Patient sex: F
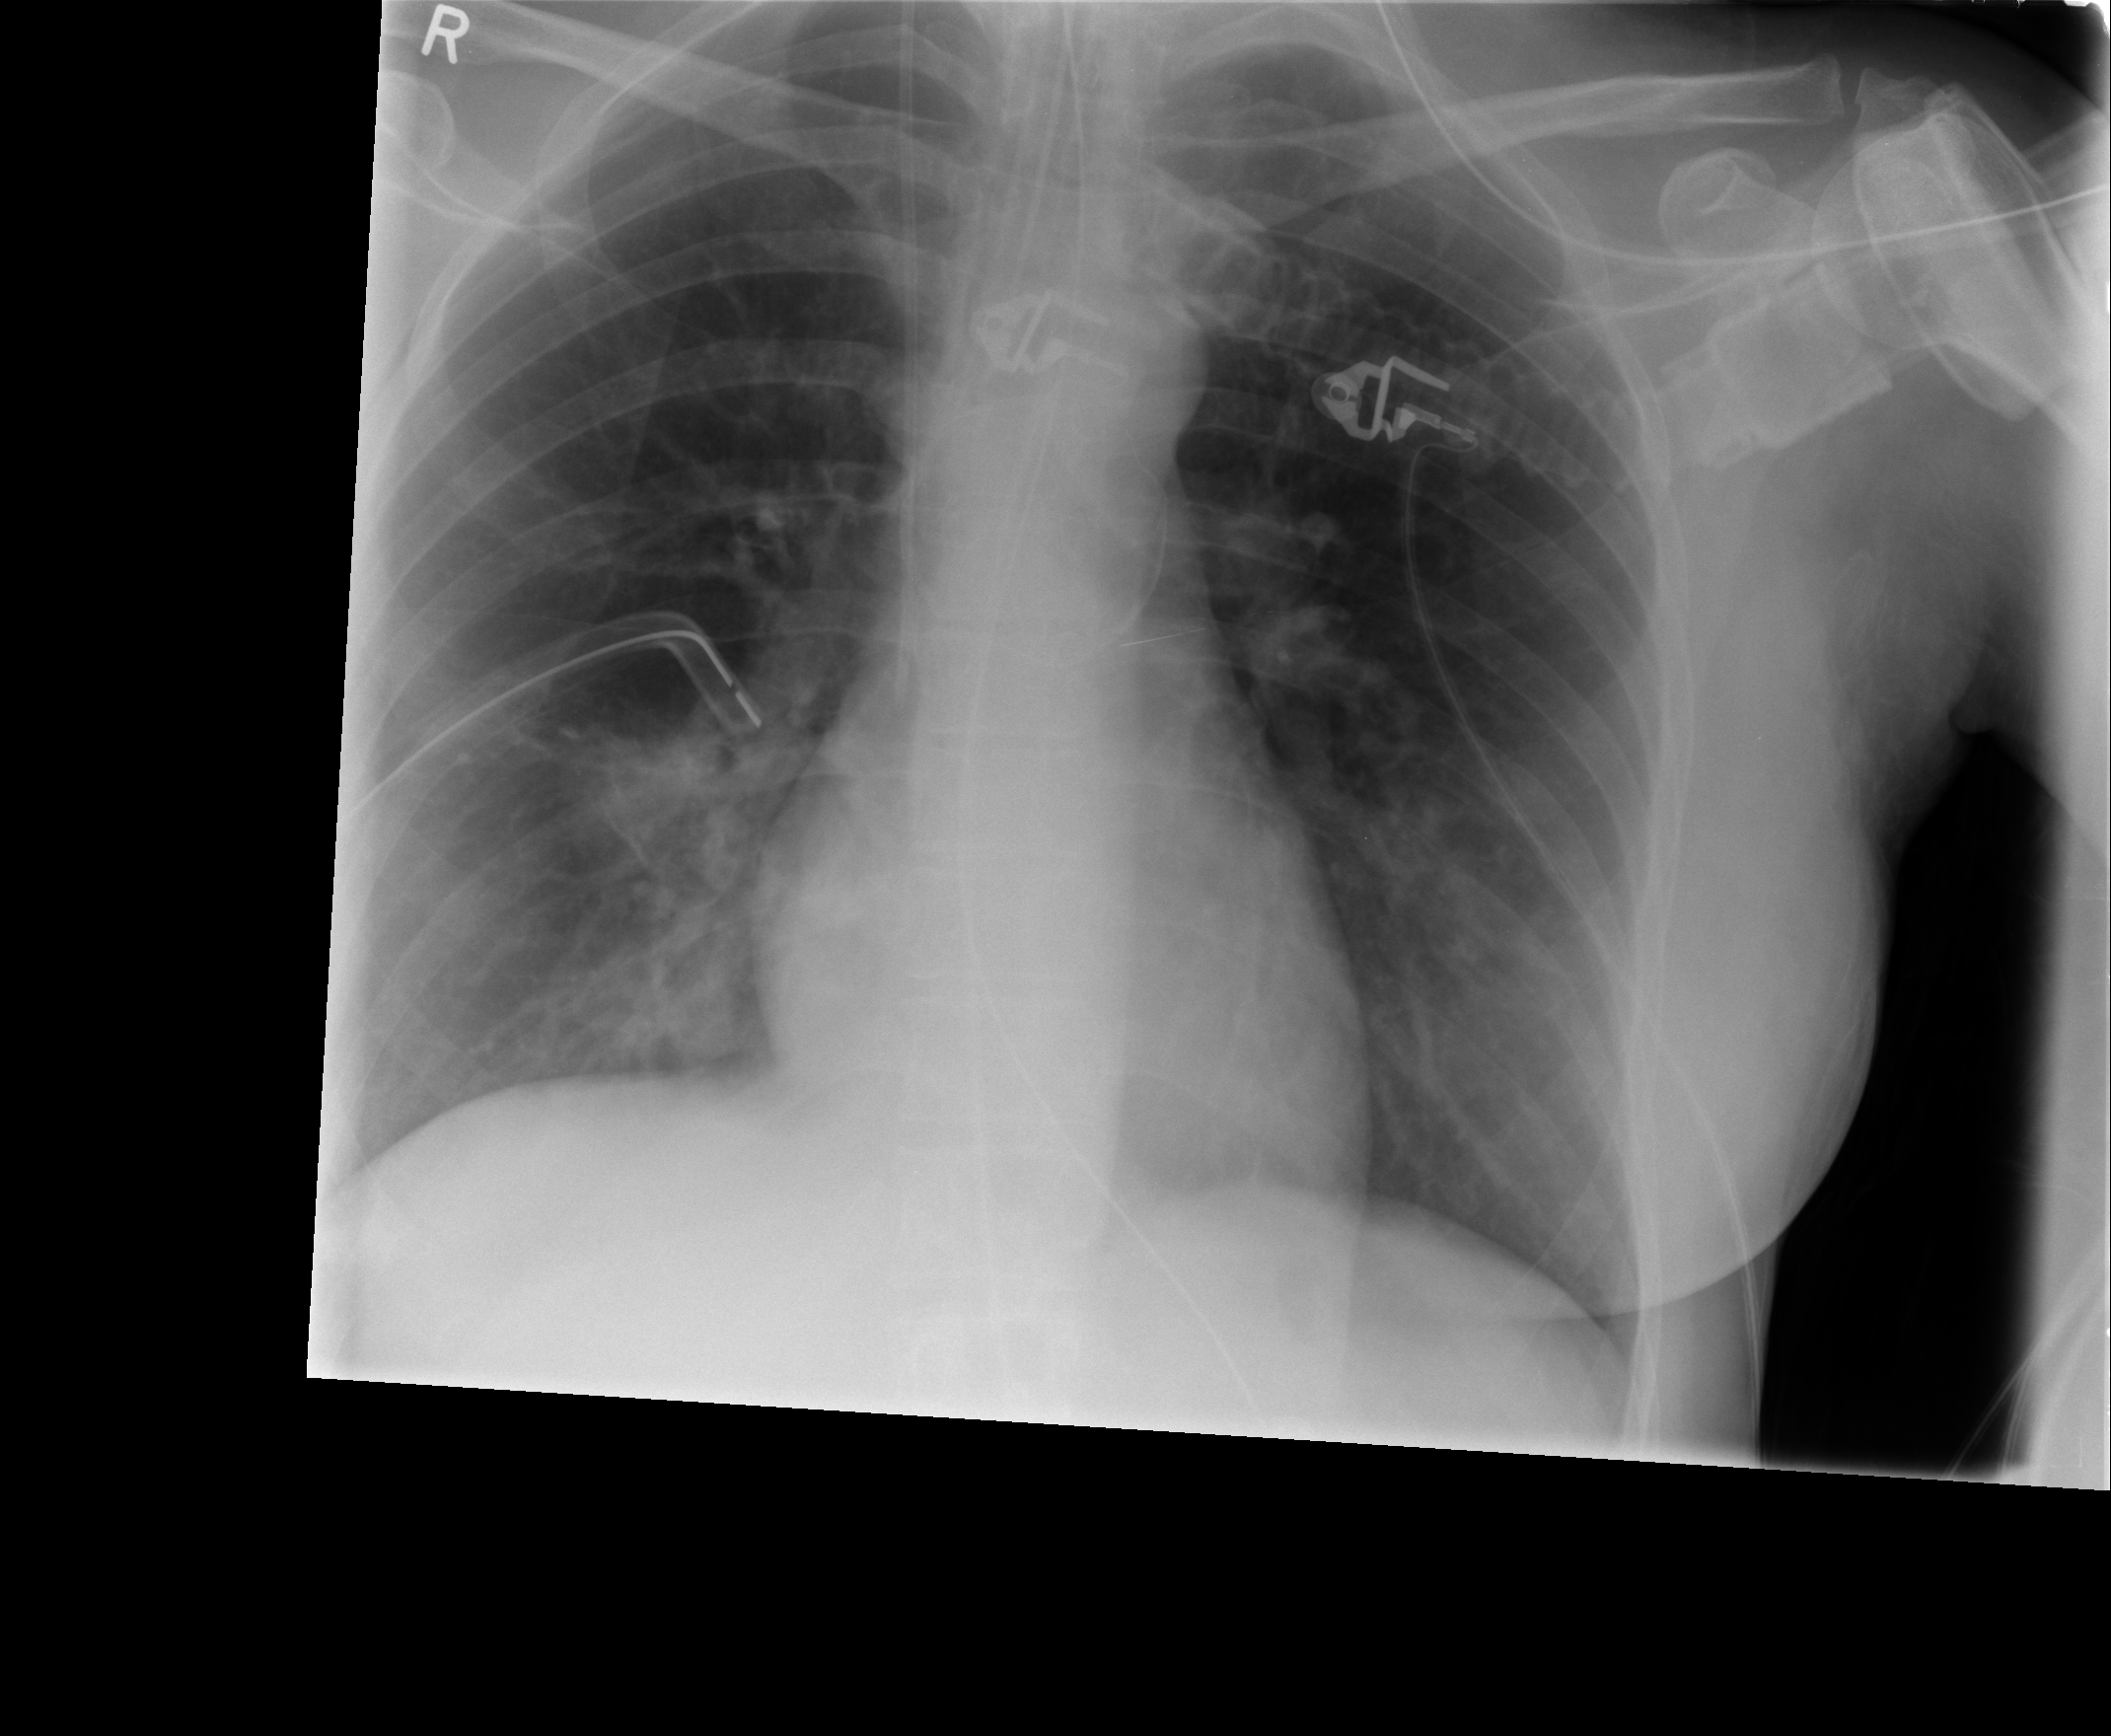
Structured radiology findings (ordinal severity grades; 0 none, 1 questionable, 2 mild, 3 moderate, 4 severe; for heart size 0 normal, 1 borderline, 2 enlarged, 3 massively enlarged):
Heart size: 0
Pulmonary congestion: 0
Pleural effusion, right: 0
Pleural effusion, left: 0
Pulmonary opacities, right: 2
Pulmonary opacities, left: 0
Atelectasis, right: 2
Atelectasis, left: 0